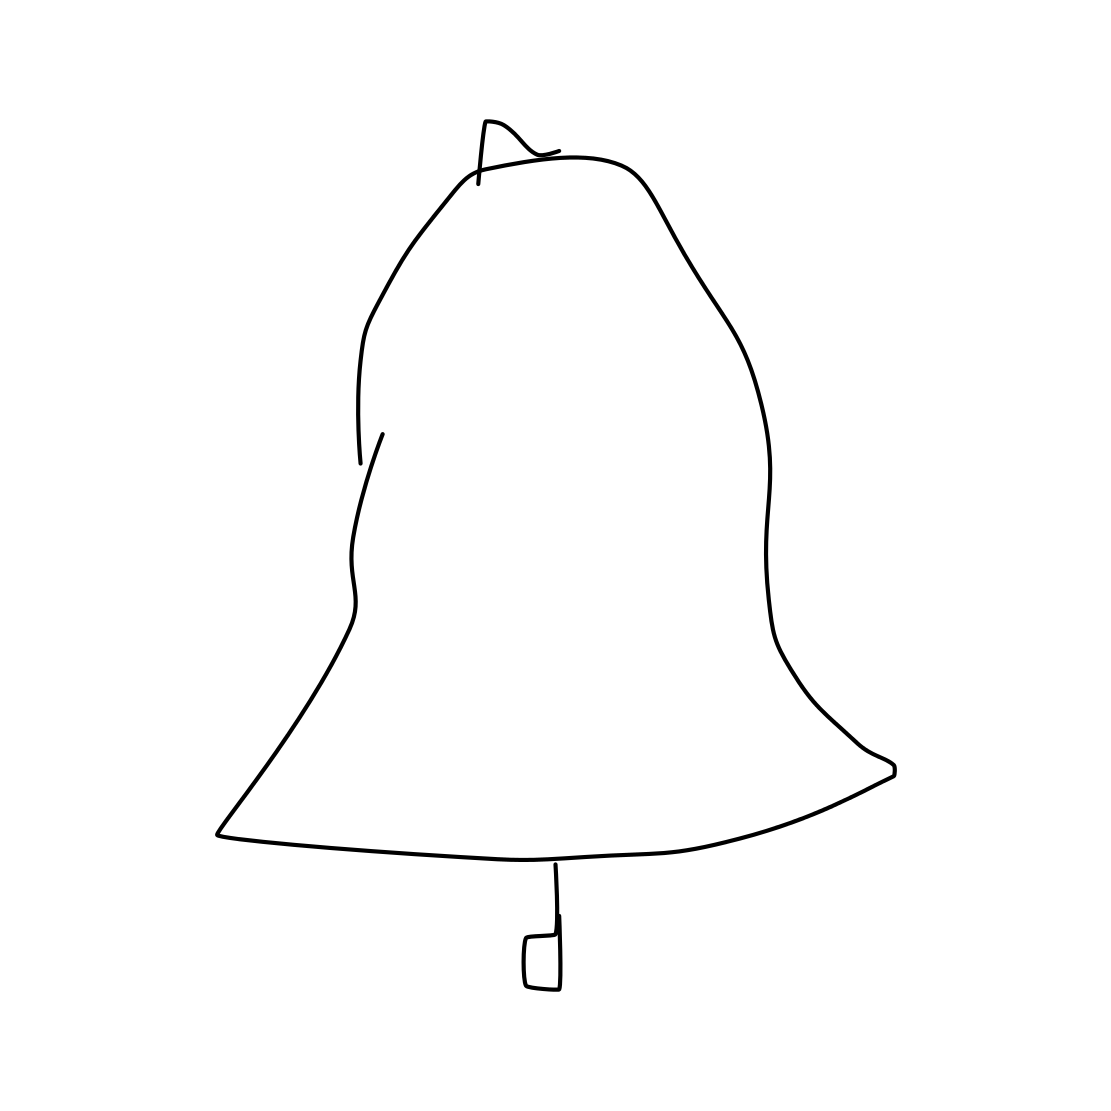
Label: bell